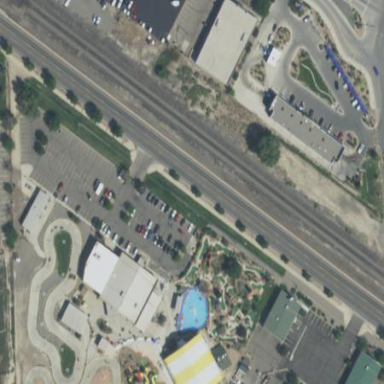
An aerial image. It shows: Theme park.